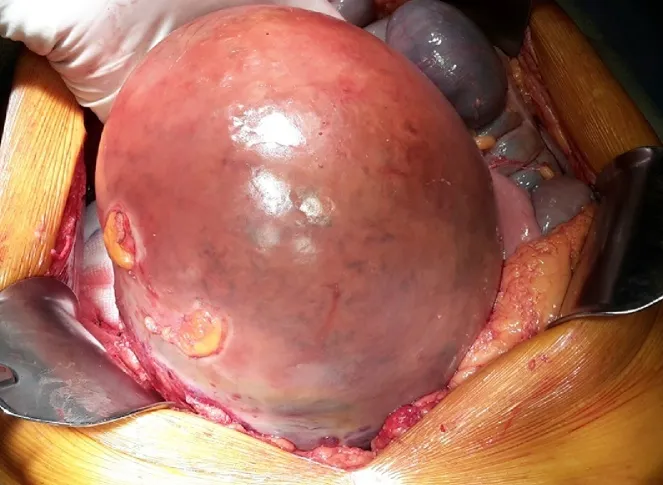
Image of the tumor found during exploratory laparotomy.
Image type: medical_photograph (other_medical_photograph)